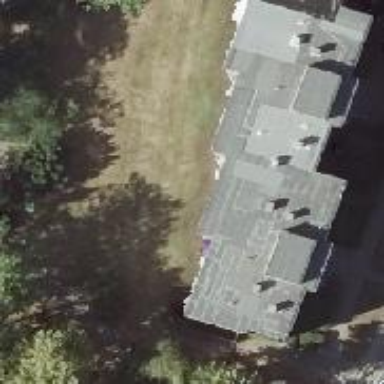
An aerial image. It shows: Flat-roofed apartment building.